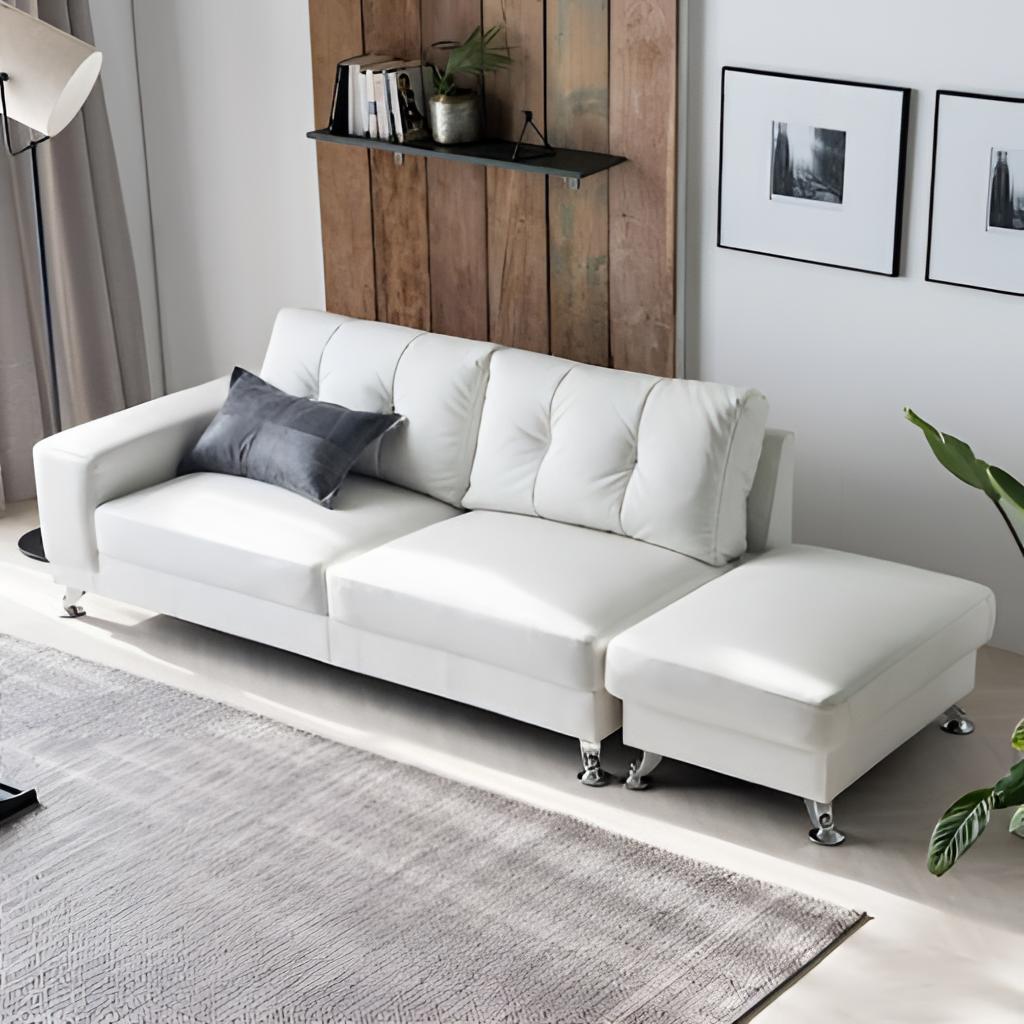
white leather sectional sofa, living room, wood flooring, with plank pattern, modern, wood and paint wallpaper, with vertical two tone pattern